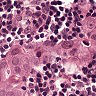
Metastatic tissue present: yes